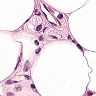
Metastatic tissue present: yes